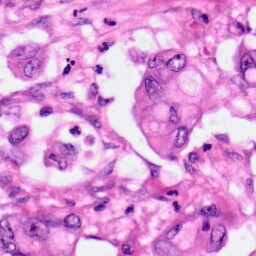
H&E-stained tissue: Pancreatic